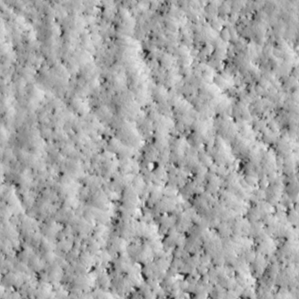
Label: non_frost